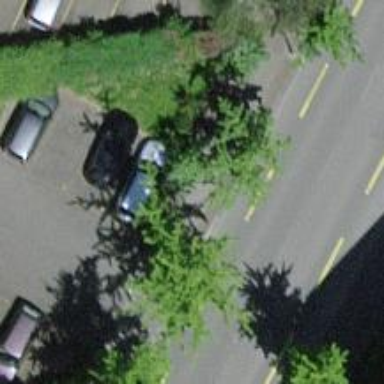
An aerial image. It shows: Beautiful avenue lined with broadleaved trees.